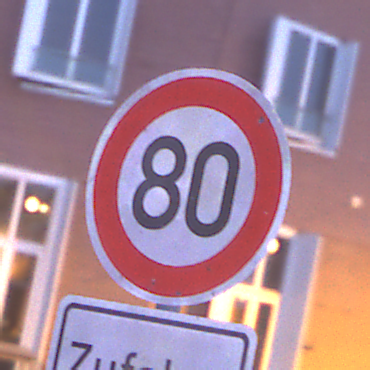
Verkehrszeichen: Geschwindigkeit80
Zusatzzeichen unten: HinweiseAufGefahrenDurchVerbaleAngabe11
Umgebung: Outdoor, Urban
Tageszeit: Night
Wetter: PartlyCloudy
Licht: Artificial
Jahreszeit: NotSpecified
Kontrast: HighContrast